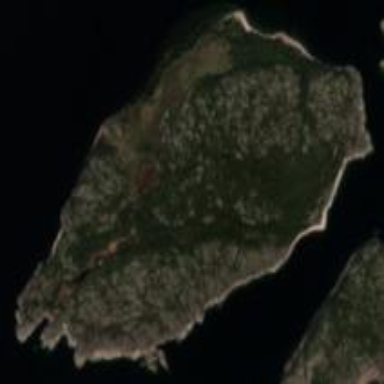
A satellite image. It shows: Island with natural coastline.